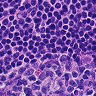
Metastatic tissue present: no